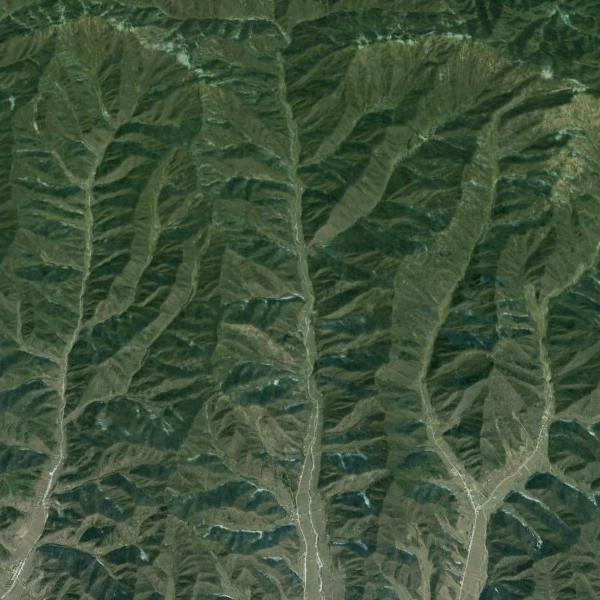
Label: Mountain